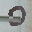
Label: 0